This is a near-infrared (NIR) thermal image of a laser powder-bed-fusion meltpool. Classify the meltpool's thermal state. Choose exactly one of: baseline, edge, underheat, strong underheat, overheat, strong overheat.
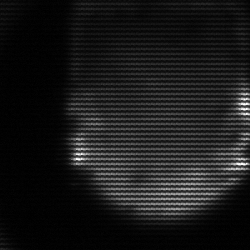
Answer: edge